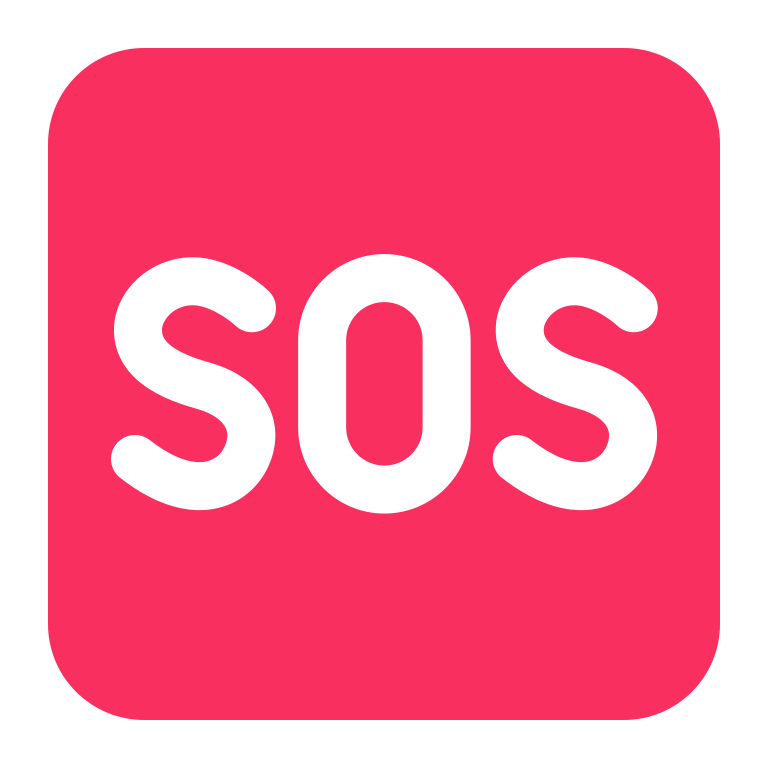
sos button flat